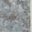
Piece: xx